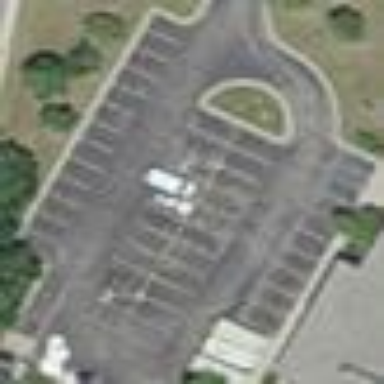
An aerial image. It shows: Paved parking area.